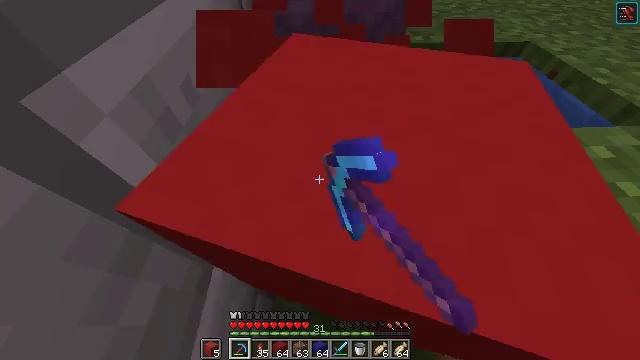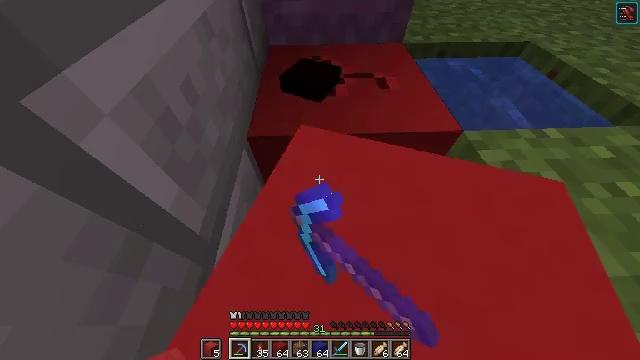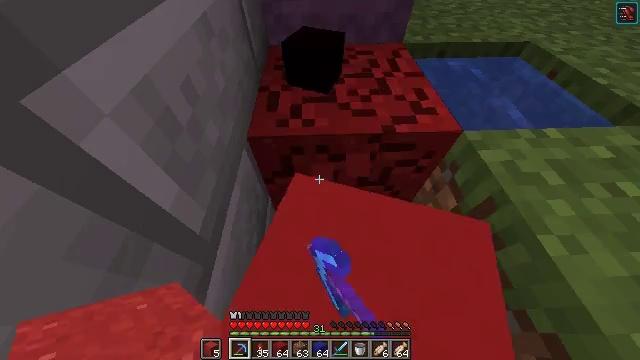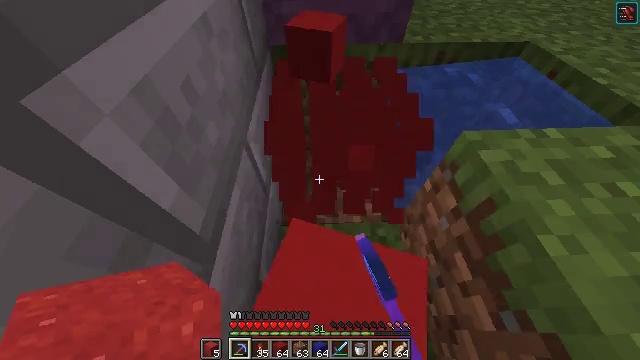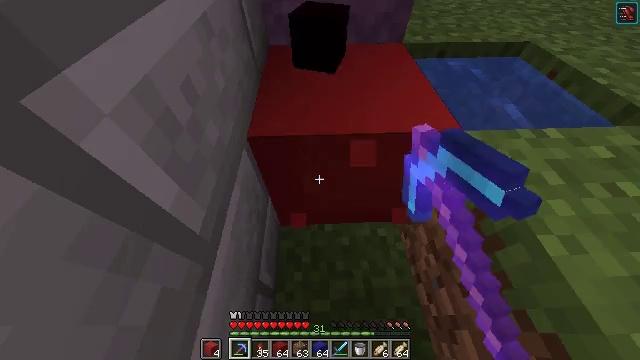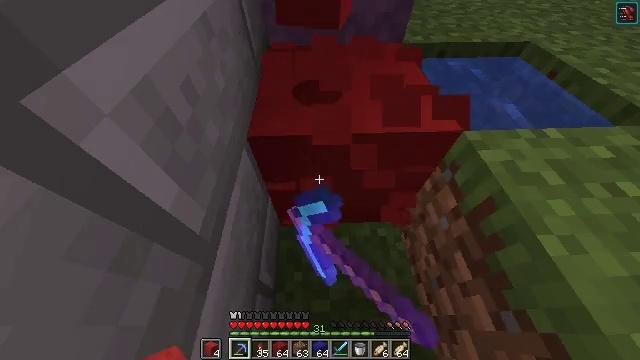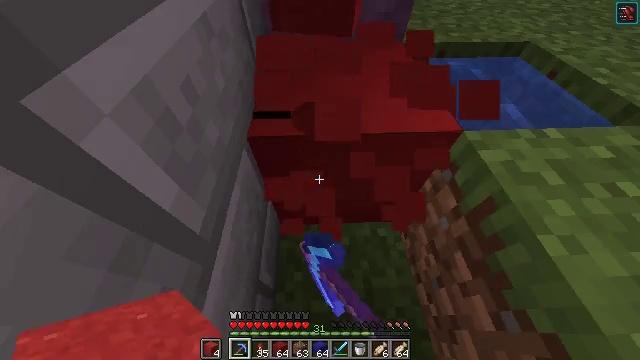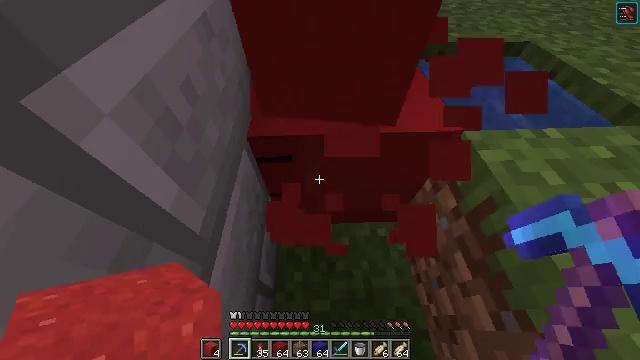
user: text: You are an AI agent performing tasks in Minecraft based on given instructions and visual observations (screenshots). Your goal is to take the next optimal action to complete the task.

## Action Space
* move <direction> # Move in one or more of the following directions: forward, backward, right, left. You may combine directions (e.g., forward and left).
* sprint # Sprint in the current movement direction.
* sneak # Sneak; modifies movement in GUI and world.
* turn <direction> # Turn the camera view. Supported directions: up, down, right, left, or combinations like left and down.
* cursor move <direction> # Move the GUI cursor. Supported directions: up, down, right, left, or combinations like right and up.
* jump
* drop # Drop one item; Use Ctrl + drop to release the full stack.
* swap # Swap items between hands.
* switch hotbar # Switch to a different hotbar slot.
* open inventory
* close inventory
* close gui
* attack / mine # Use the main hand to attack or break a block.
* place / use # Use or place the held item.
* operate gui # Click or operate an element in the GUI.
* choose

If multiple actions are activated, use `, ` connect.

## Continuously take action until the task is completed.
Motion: motion action
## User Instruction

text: Collect the pieces of red concrete.
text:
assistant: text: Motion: attack / mine and use / place
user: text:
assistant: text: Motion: attack / mine and use / place
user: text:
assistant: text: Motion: attack / mine and use / place
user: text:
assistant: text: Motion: attack / mine and use / place
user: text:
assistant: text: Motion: attack / mine and use / place
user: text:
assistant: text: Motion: attack / mine and use / place
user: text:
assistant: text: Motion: attack / mine and use / place
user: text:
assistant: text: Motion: attack / mine and use / place